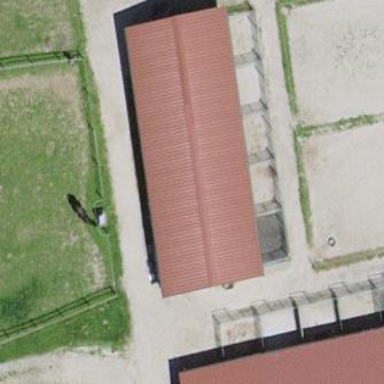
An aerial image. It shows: Stable.